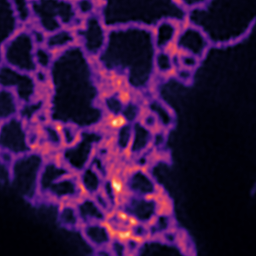
Label: Super-resolution ER image